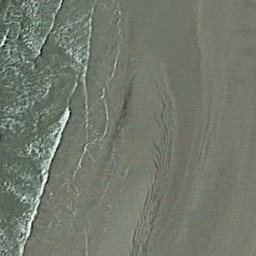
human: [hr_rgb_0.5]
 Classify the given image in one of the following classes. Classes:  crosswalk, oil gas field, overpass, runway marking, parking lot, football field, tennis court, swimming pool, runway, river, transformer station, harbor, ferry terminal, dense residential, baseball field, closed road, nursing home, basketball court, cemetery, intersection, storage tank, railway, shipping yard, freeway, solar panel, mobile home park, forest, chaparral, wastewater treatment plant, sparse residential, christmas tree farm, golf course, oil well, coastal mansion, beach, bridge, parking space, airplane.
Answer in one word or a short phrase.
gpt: beach